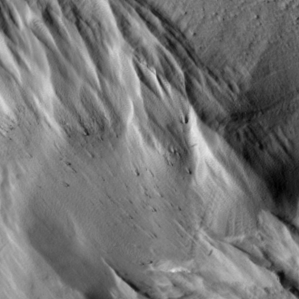
Label: non_frost